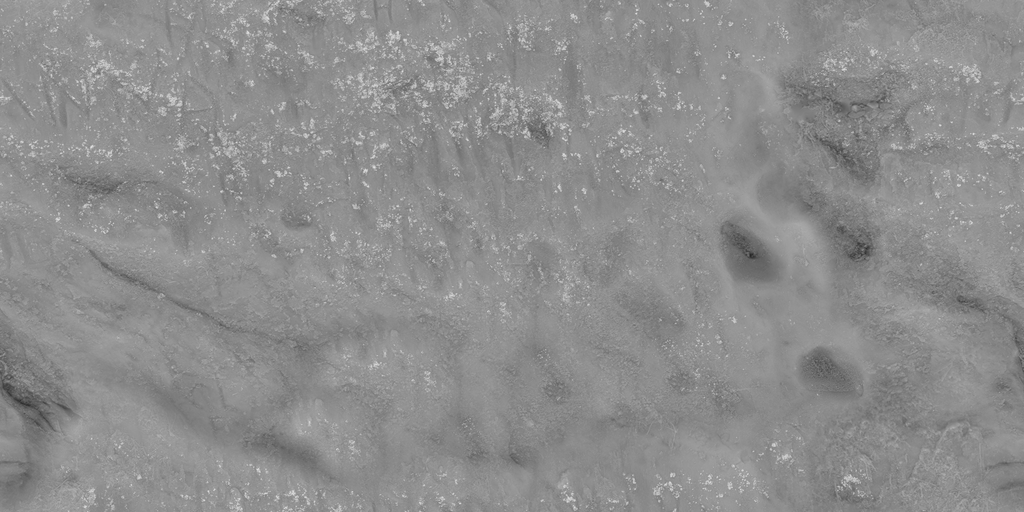
Texture map type: Roughness